Field crop: maize
Growth stage: 1
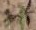
Species: atriplex